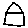
Label: house